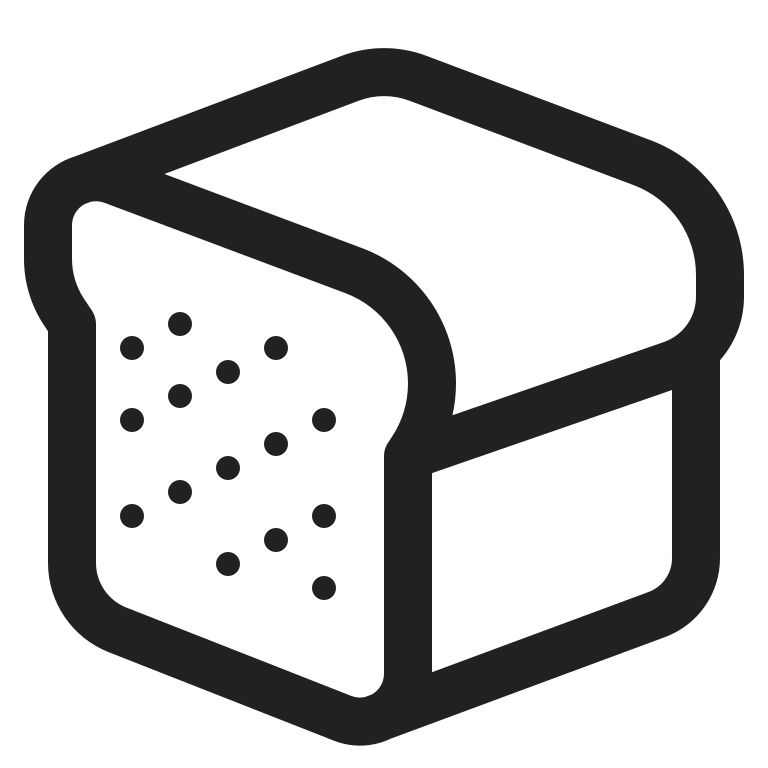
bread high contrast